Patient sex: F
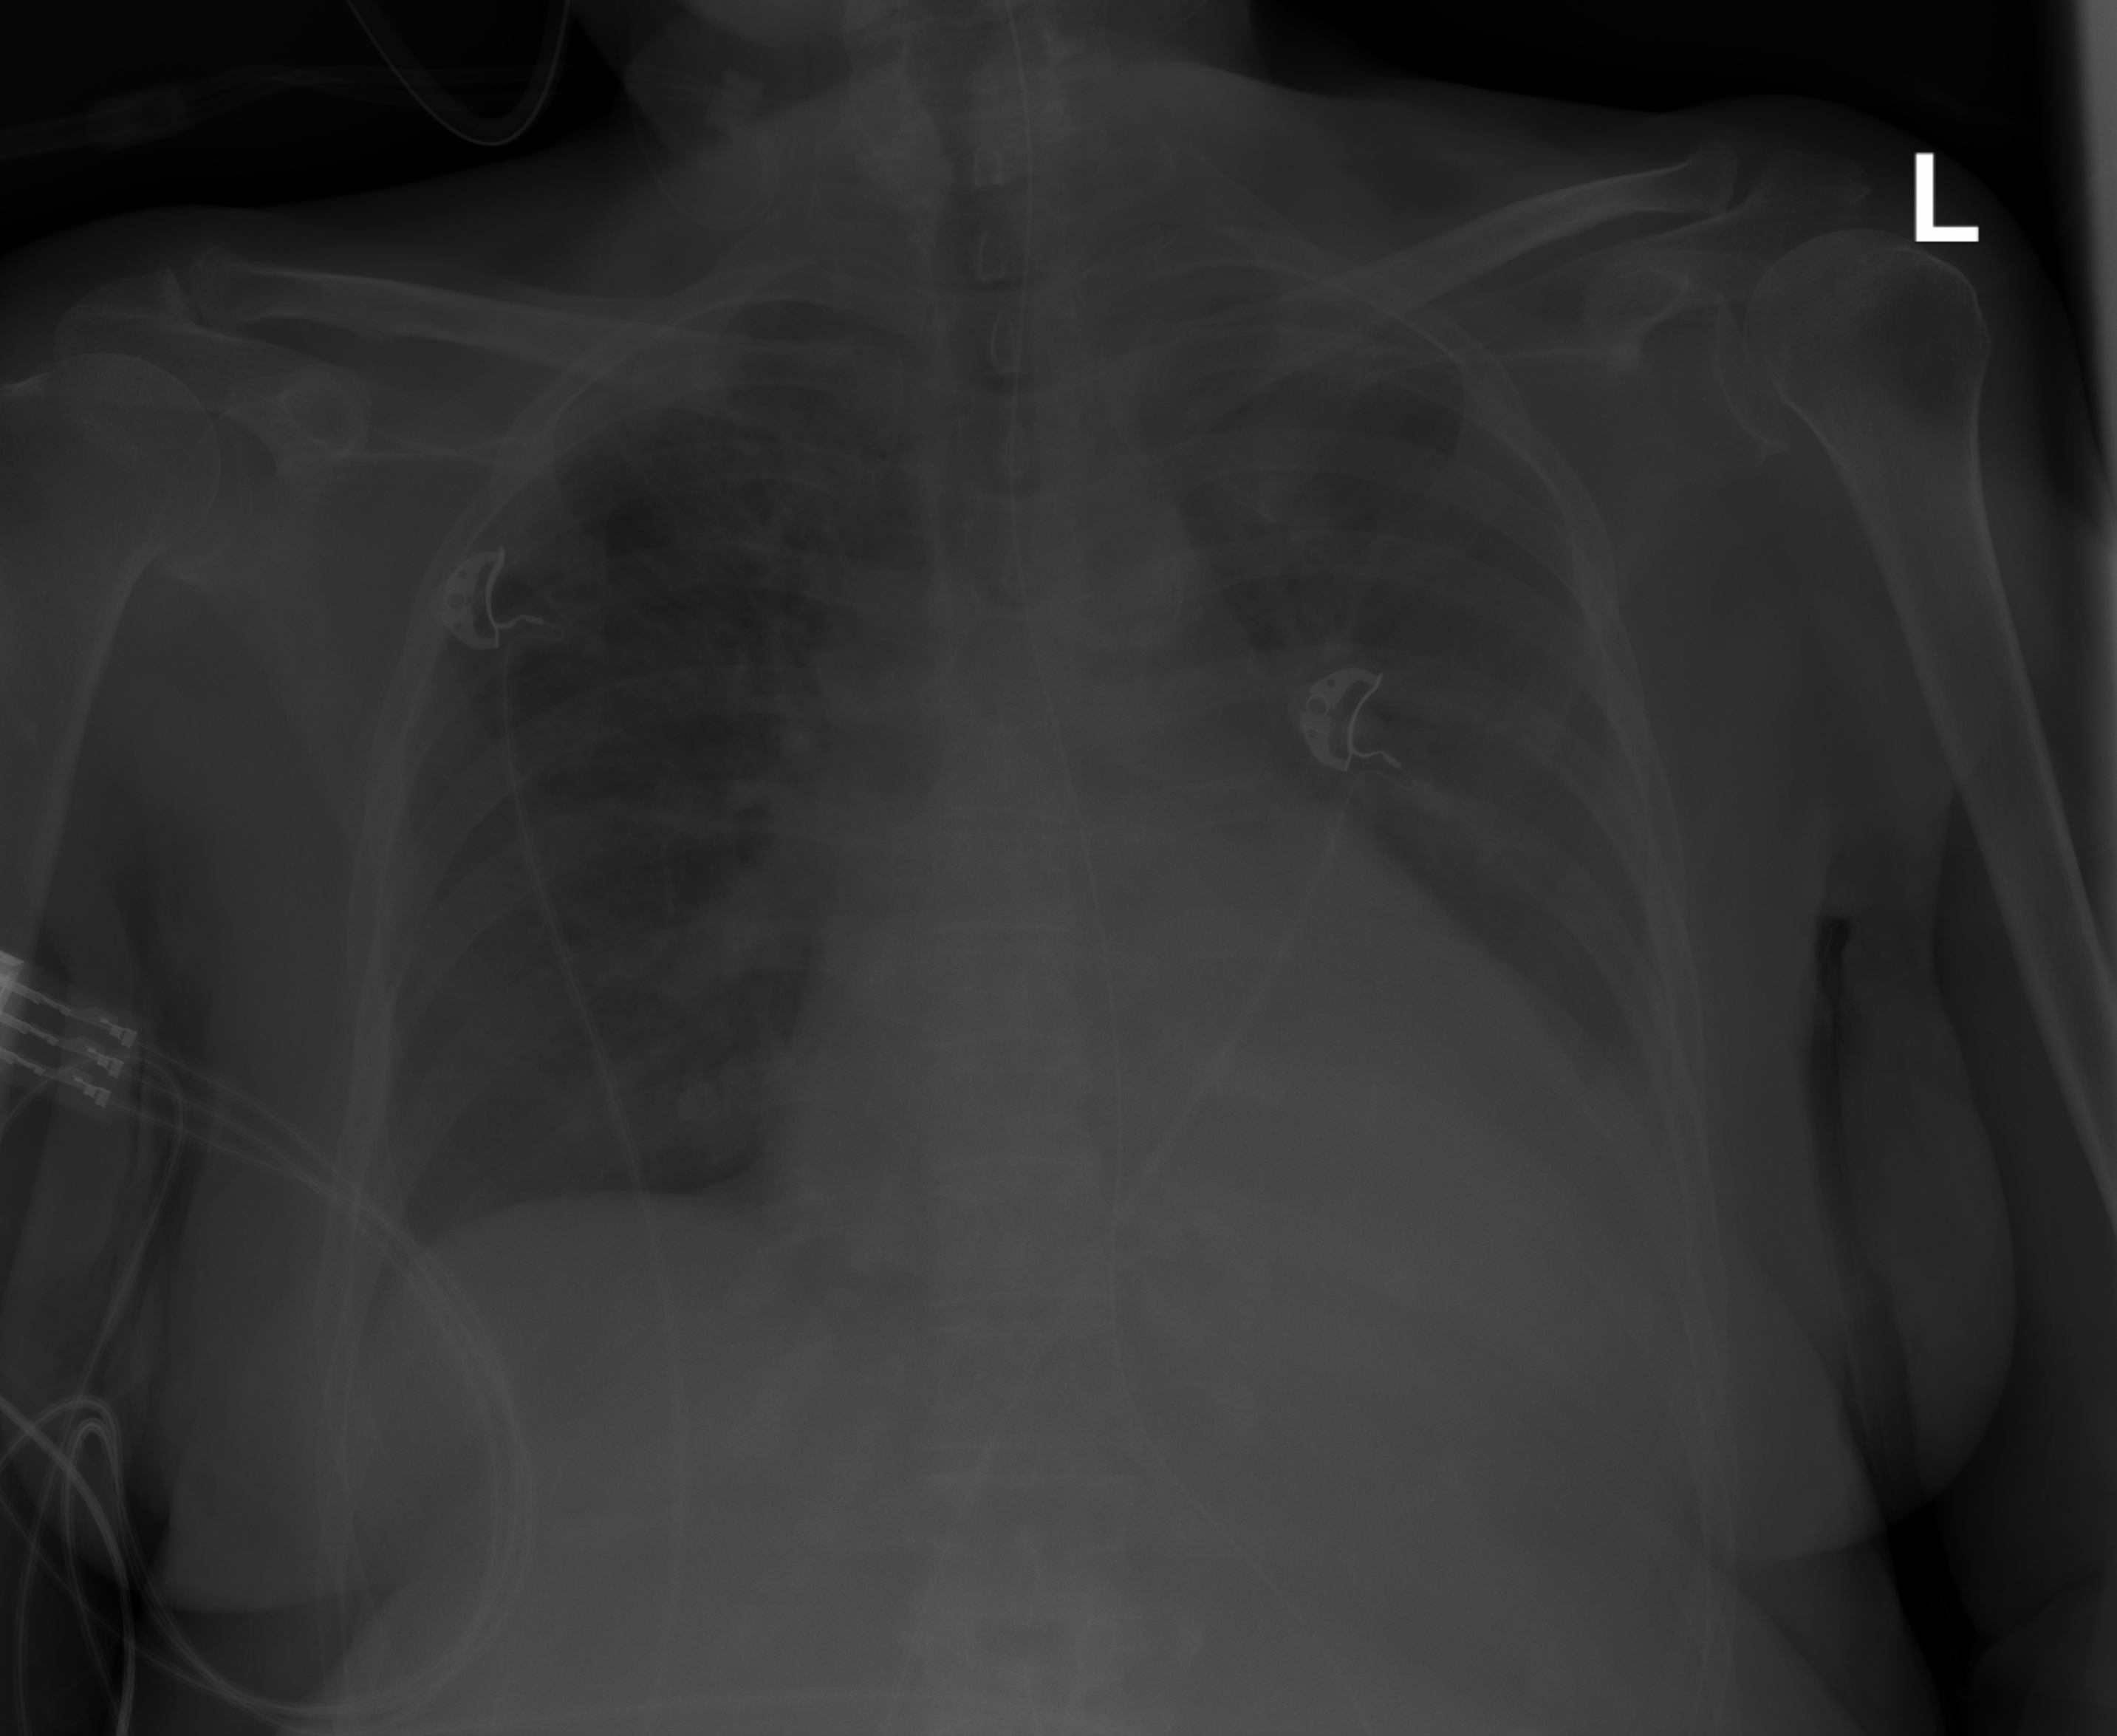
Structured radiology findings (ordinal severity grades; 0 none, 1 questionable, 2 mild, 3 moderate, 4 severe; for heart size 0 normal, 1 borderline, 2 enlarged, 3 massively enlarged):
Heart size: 2
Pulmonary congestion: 2
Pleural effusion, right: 0
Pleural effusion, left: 2
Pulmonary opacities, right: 0
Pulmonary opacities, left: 0
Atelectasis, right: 0
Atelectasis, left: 0